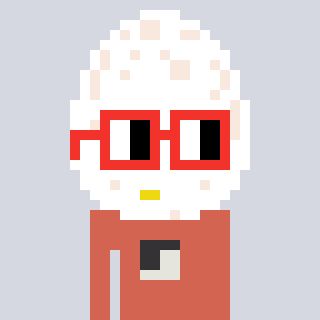
a pixel art character with square red glasses, a egg-shaped head and a peachy-colored body on a cool background